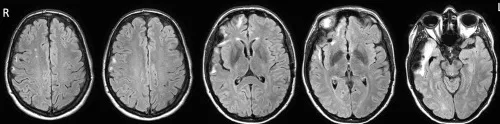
Baseline MRI brain images and HD-tDCS montage. Selected axial T2-weighted/FLAIR images that depict encephalomalacia involving the right frontal and temporal lobes and several foci of signal hyperintensity within the right frontal centrum semiovale (A).
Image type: radiology (mri)